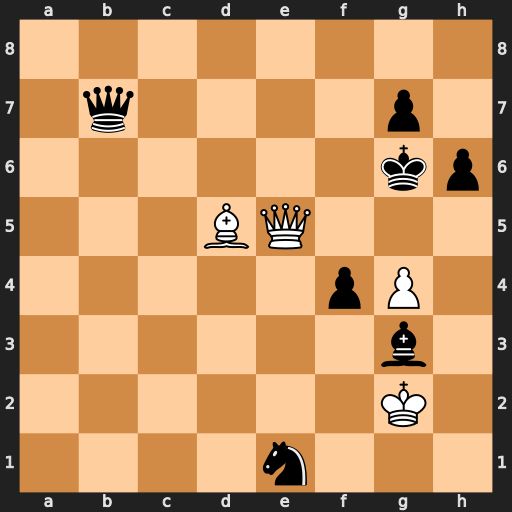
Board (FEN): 8/1q4p1/6kp/3BQ3/5pP1/6b1/6K1/4n3
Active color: w
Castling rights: -
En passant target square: -
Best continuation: Kh3 Qxd5 Qxd5